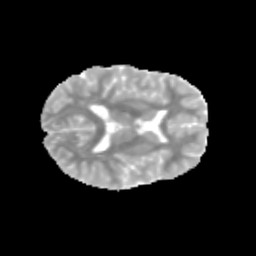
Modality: MD
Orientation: axial
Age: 12
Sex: female
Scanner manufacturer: siemens
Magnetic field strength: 3 T
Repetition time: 3.8 s
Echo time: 0.07 s